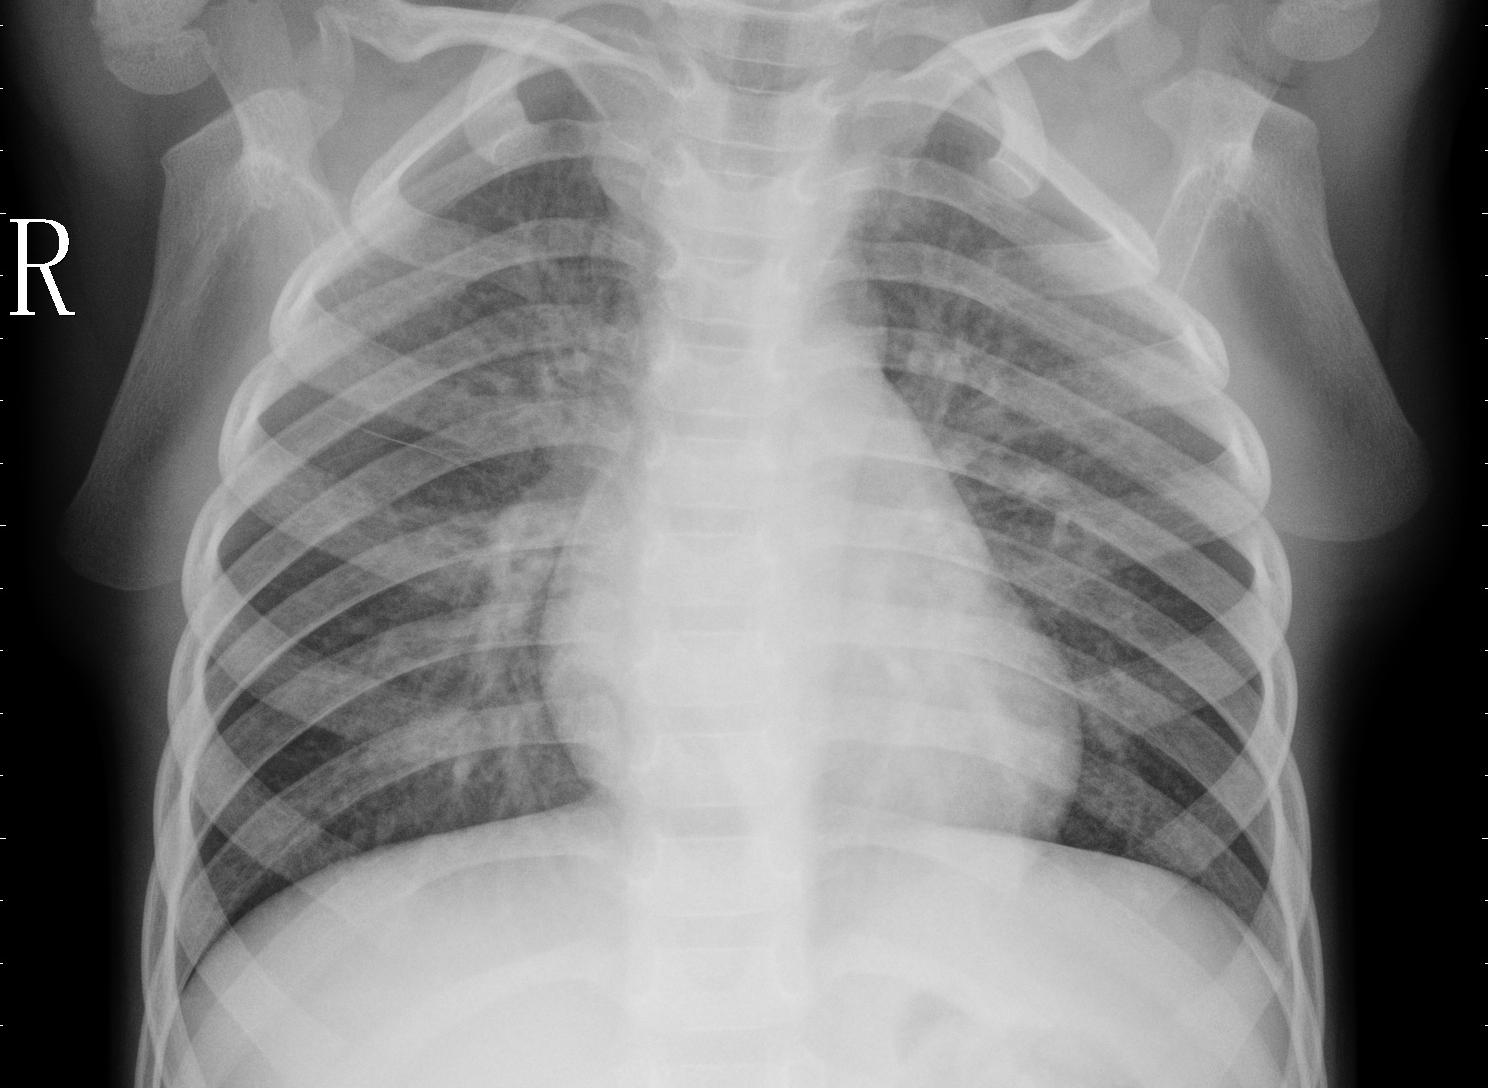
Diagnosis: PNEUMONIA